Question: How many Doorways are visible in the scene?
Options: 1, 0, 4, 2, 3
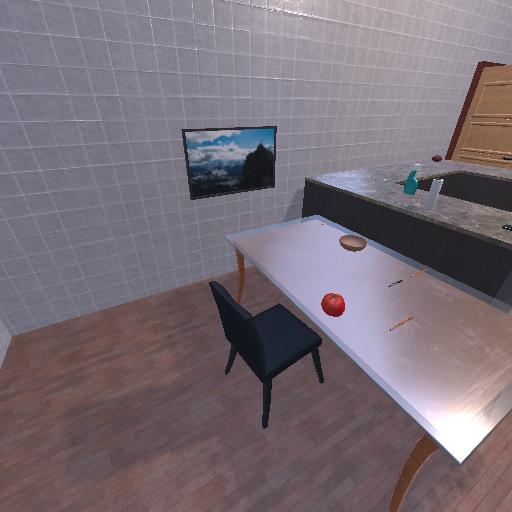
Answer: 1